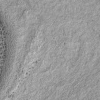
Atmospheric dust classification: not_dusty